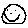
Label: smiley face